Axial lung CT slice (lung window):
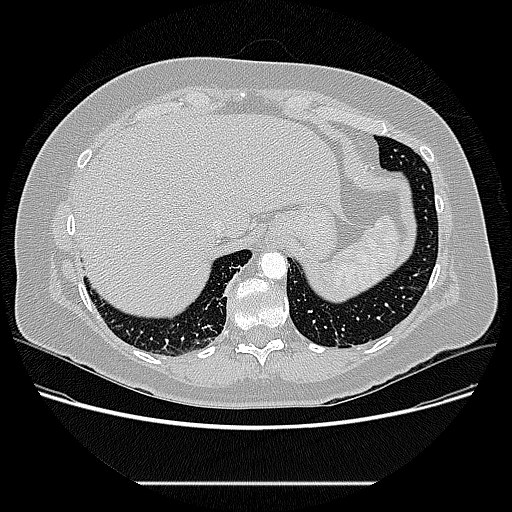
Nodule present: no